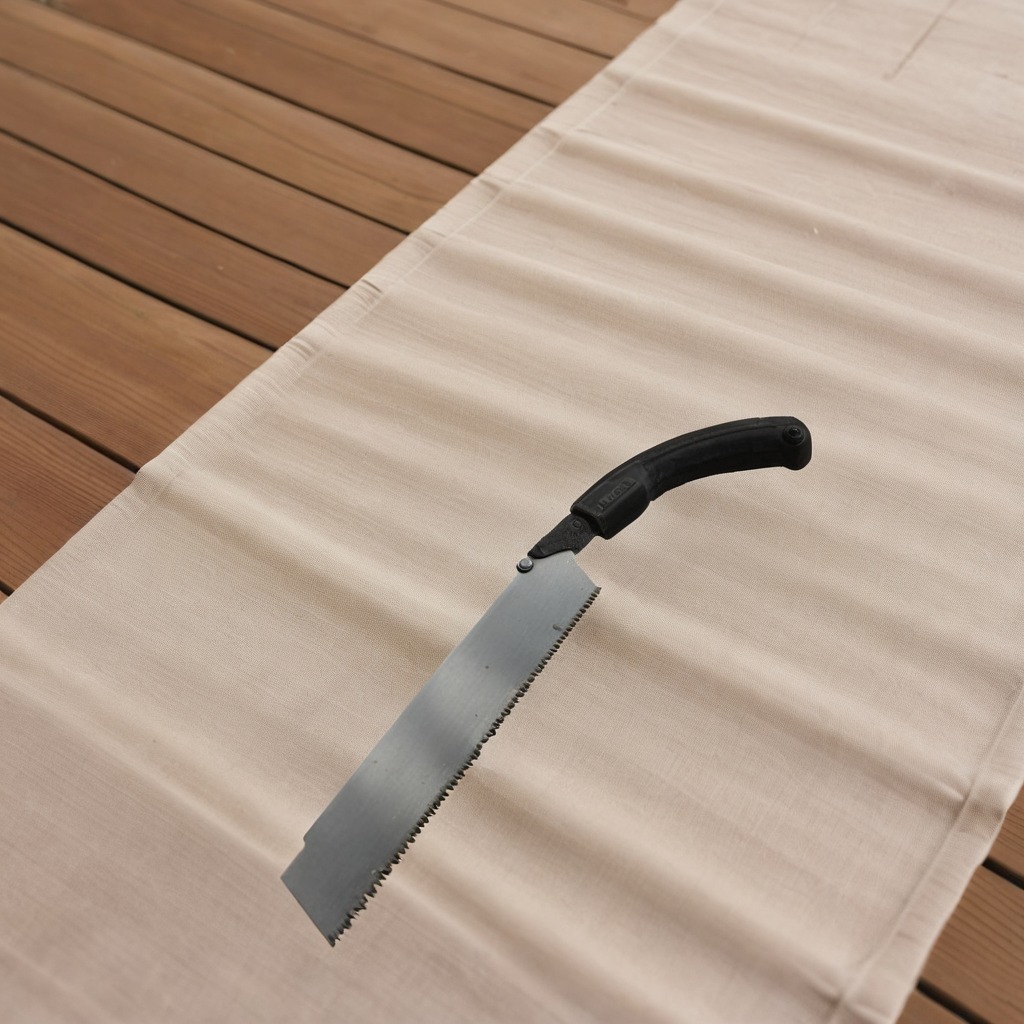
A metal saw lies on a wooden table in an outdoor workshop.